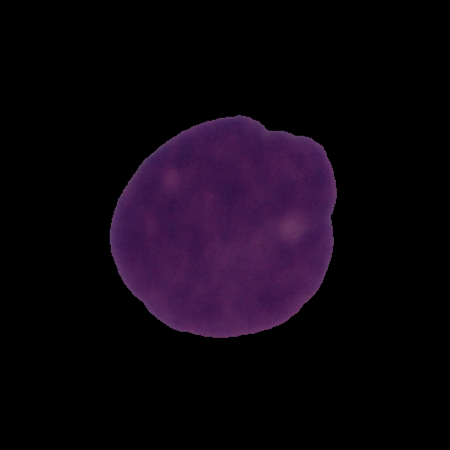
Label: cancer